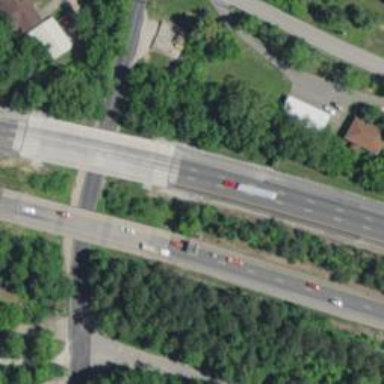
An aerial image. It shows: Bridge over motorway.